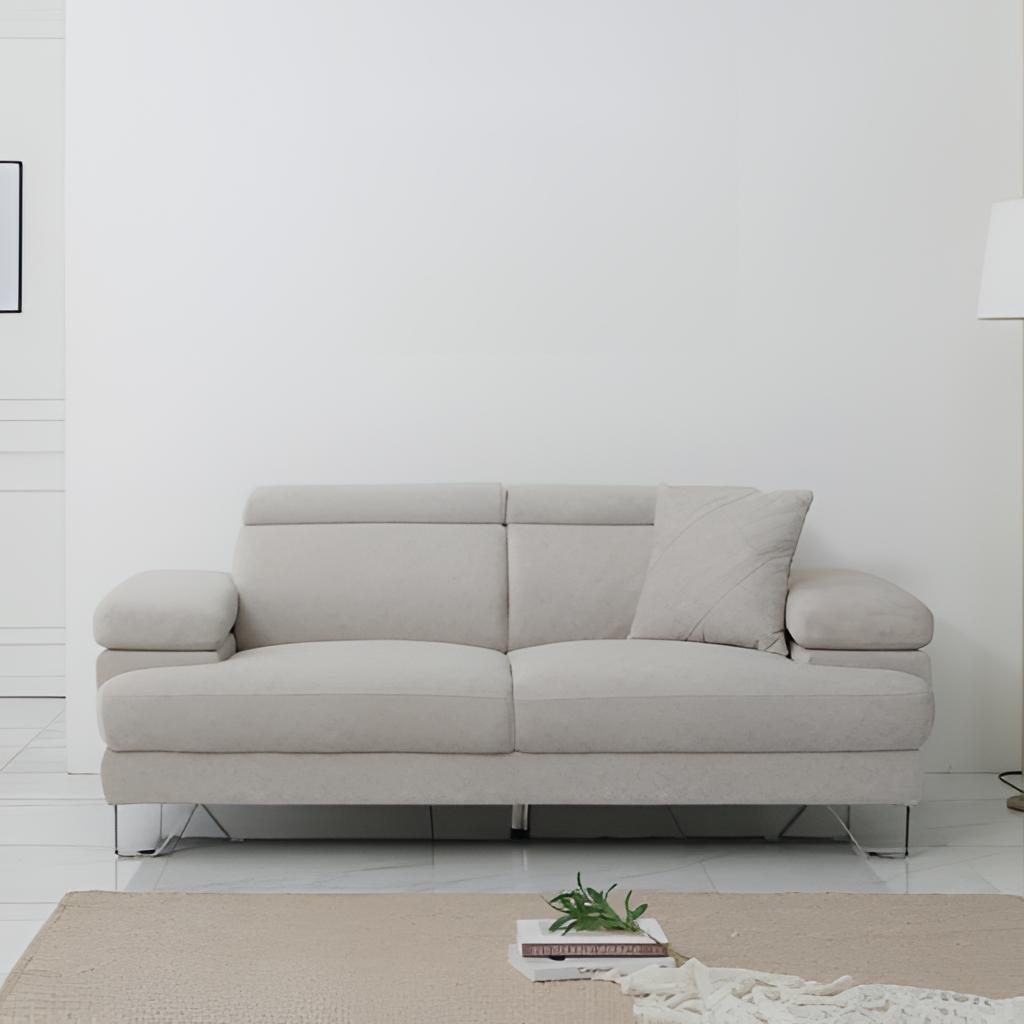
fabric sofa, living room, white tile flooring, with large square pattern, minimalist, white paint wallpaper, with solid pattern